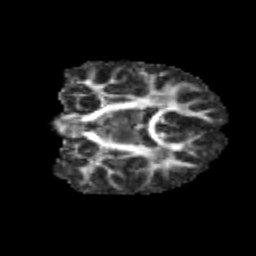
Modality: FA
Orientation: coronal
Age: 9
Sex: female
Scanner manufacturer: siemens
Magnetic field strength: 3 T
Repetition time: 3.8 s
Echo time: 0.07 s